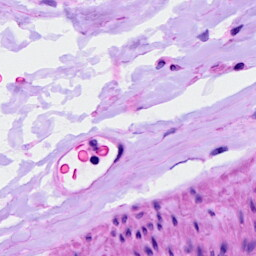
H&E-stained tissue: Ovarian